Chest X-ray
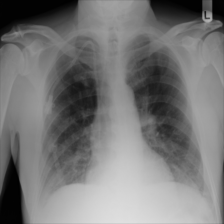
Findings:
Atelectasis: negative
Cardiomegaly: negative
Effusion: positive
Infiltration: positive
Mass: negative
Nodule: negative
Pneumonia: negative
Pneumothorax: negative
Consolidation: negative
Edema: negative
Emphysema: negative
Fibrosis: negative
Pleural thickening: negative
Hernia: negative